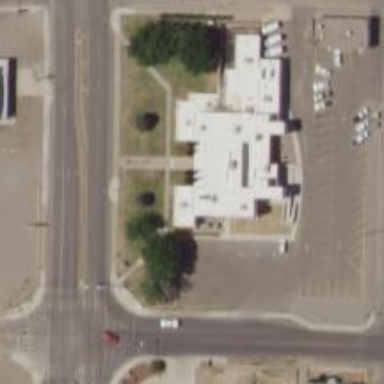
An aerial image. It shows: Public building.